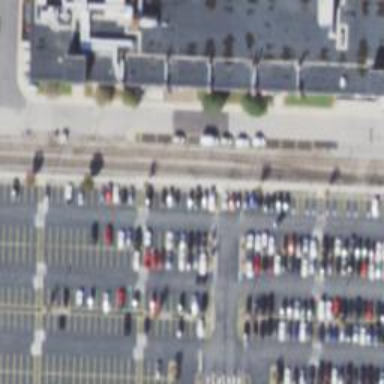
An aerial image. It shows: Rail spur service.